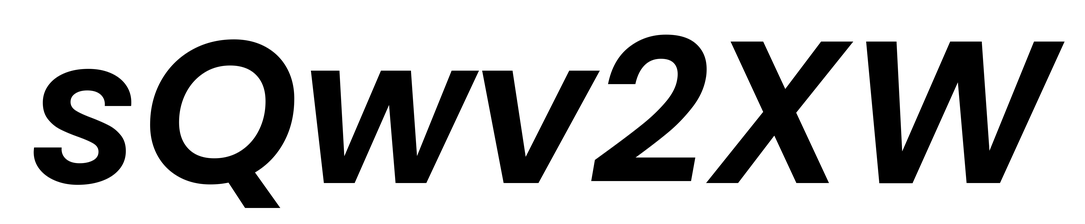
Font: Poppins-SemiBoldItalic